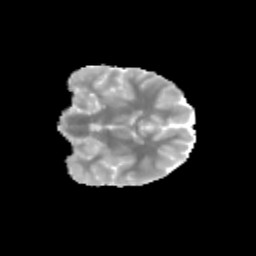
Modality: MD
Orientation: coronal
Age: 10
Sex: female
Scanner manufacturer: siemens
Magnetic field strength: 3 T
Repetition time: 3.8 s
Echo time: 0.07 s